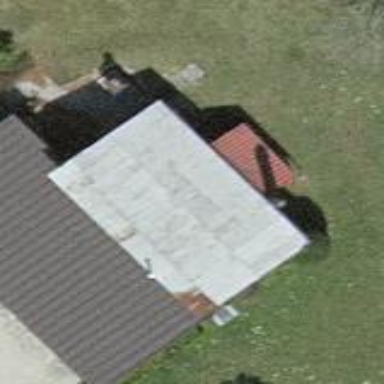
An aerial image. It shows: Garage building.